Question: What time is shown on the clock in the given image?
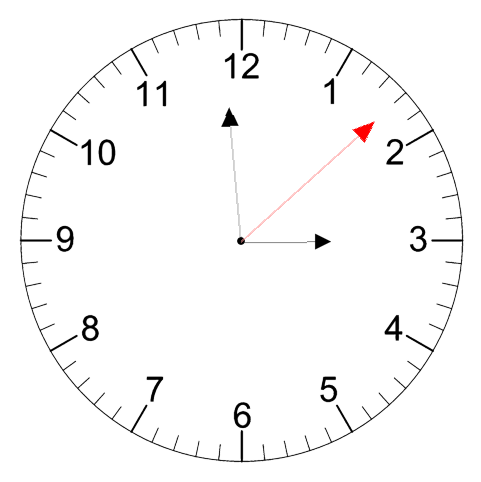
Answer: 02:59:08